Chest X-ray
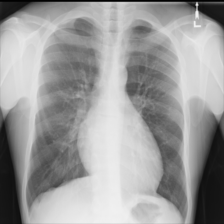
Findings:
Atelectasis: negative
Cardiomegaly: negative
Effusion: negative
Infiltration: positive
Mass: negative
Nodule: negative
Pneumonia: negative
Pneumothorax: negative
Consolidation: negative
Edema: negative
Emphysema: negative
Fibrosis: negative
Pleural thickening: negative
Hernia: negative